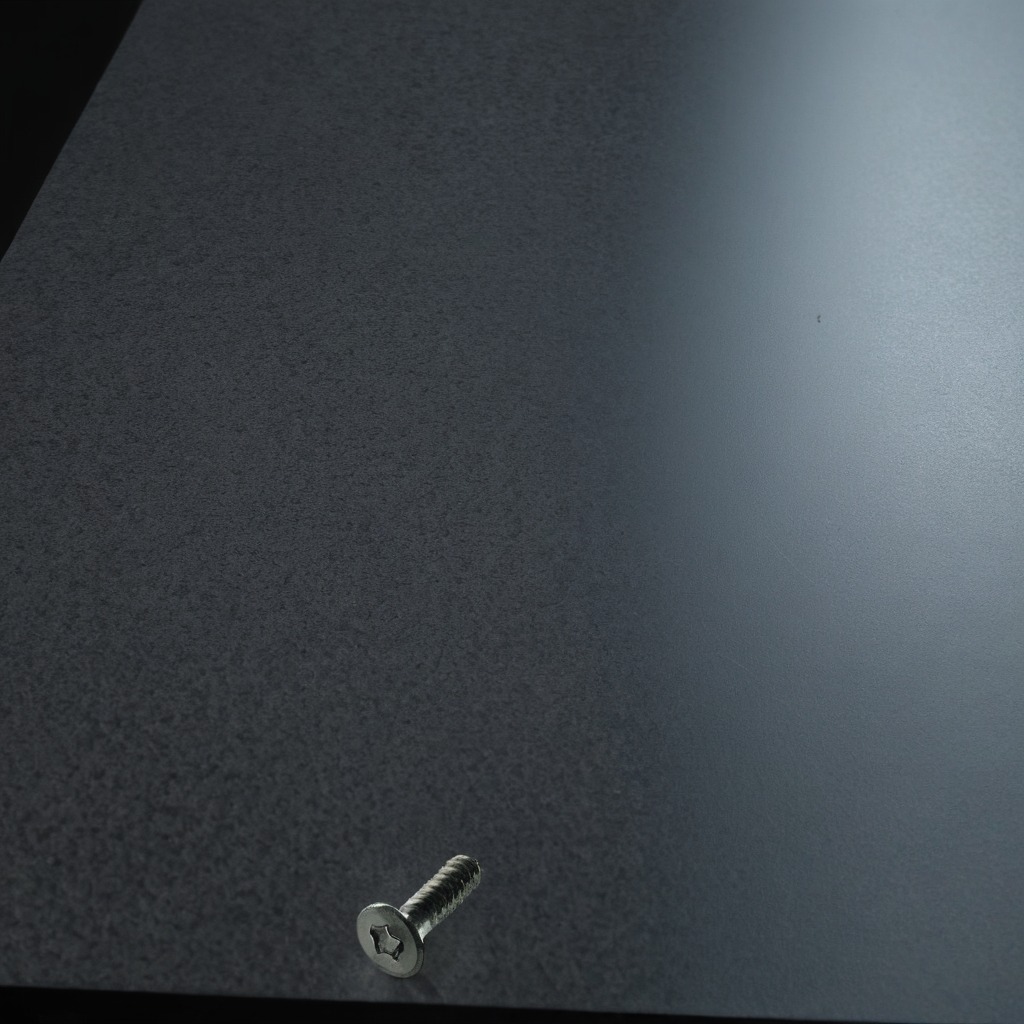
A metal screw is lying on the clean granite table inside a workshop at night.